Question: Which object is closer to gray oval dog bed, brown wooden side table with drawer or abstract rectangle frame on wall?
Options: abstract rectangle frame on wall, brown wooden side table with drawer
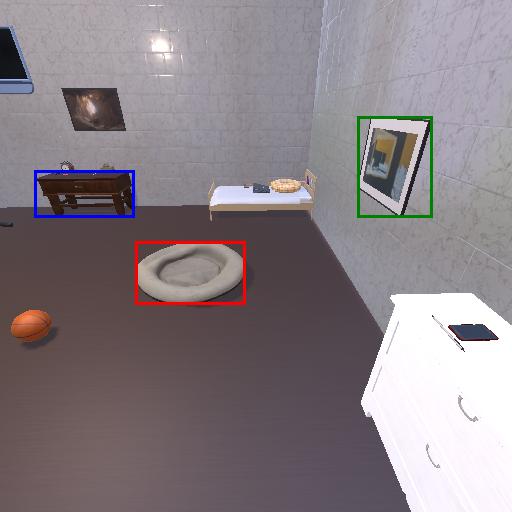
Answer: abstract rectangle frame on wall